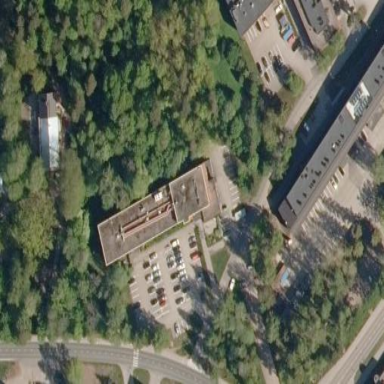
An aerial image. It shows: Office building with gravel roof.